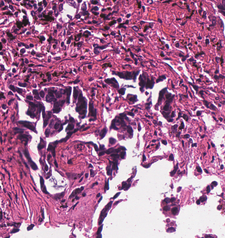
Tumor epithelial tissue: yes
Tumor-associated stroma tissue: yes
Normal tissue: no